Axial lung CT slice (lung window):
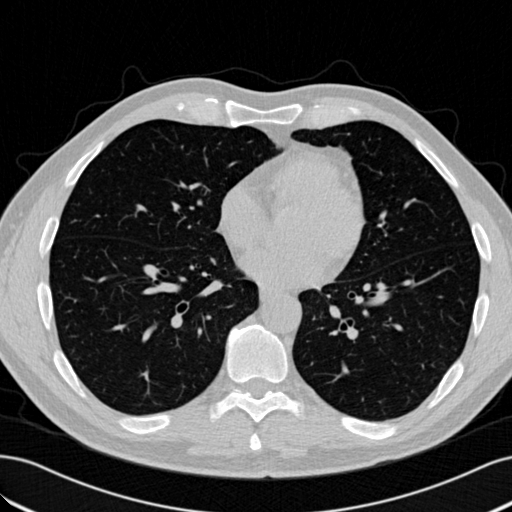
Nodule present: no